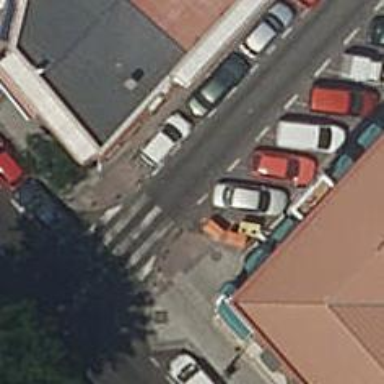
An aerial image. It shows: Asphalt footway with uncontrolled crossing and markings.